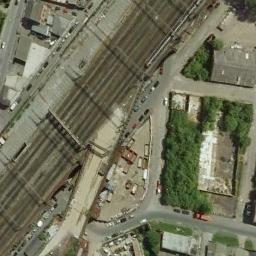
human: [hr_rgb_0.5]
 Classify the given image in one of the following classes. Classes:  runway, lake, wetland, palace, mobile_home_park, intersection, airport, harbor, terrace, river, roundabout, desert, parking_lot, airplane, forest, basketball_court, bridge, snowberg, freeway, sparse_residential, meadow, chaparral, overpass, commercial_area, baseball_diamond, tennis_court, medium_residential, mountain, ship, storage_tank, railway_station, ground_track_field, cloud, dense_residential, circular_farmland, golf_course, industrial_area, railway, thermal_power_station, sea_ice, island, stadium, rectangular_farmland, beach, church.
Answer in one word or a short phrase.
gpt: railway